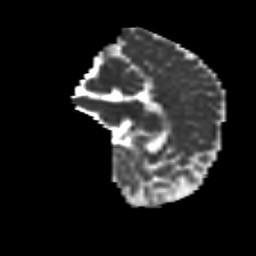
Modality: MD
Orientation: sagittal
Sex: female
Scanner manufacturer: siemens
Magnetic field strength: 3 T
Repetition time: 5 s
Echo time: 0.071 s